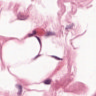
Metastatic tissue present: no